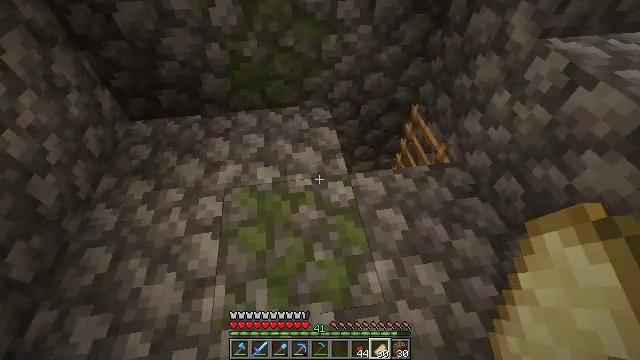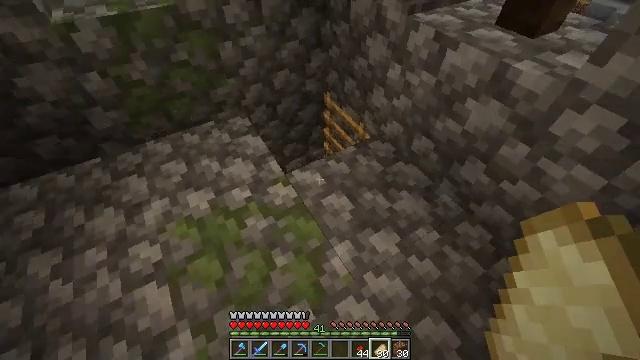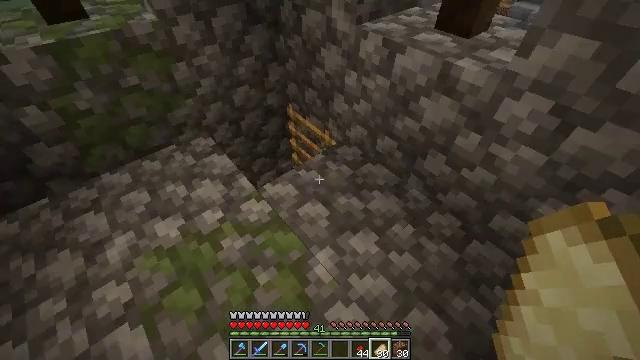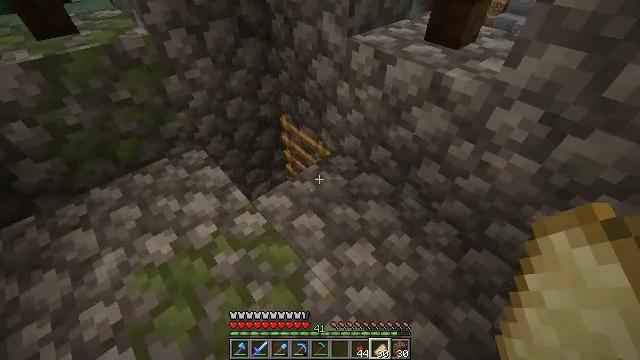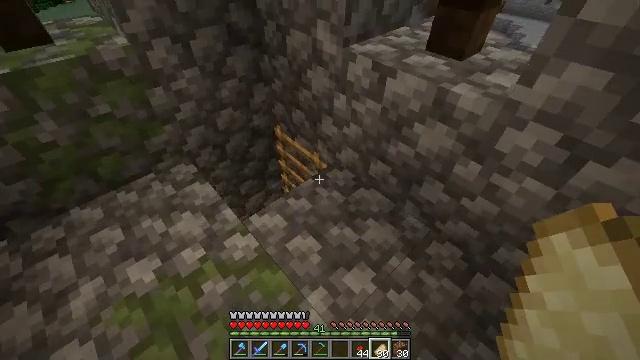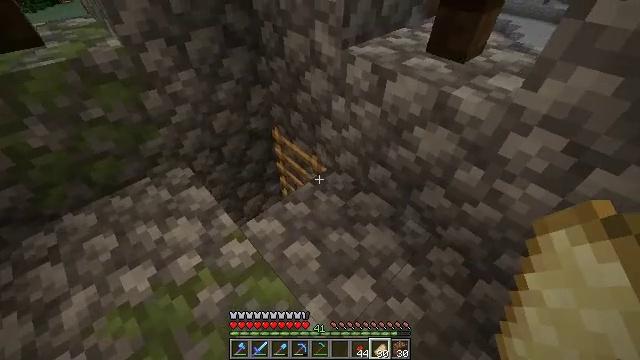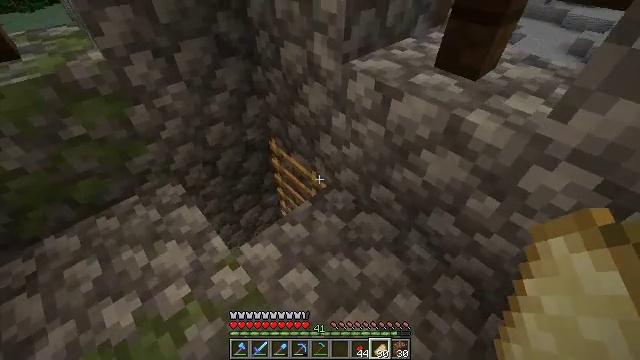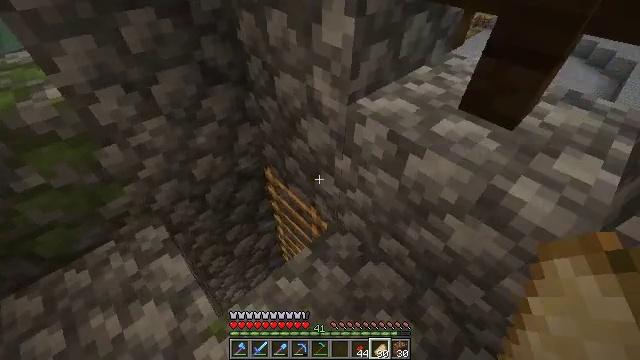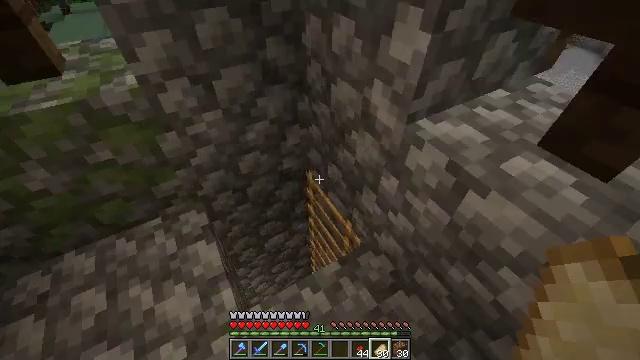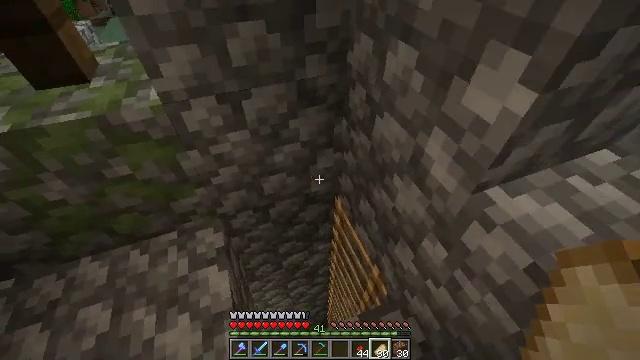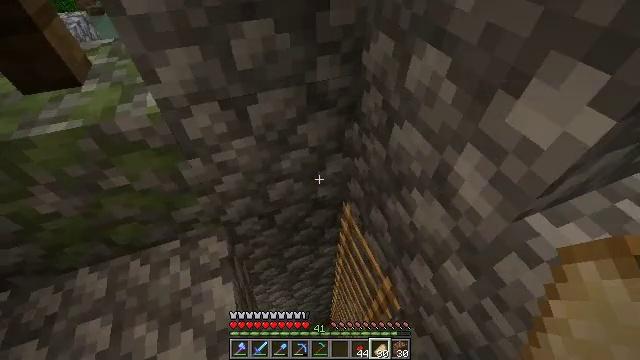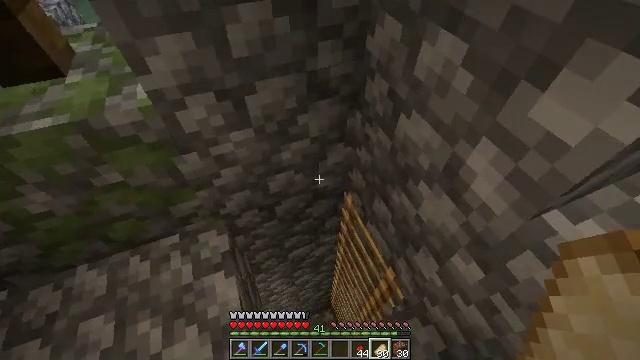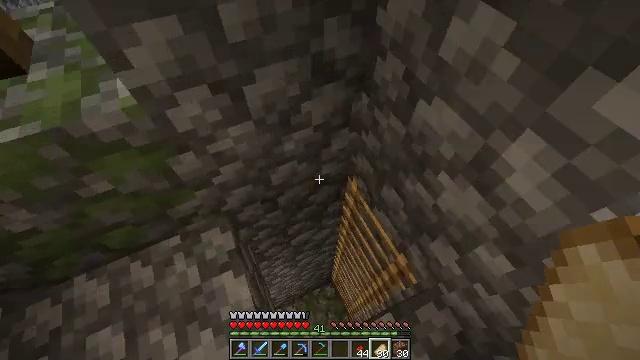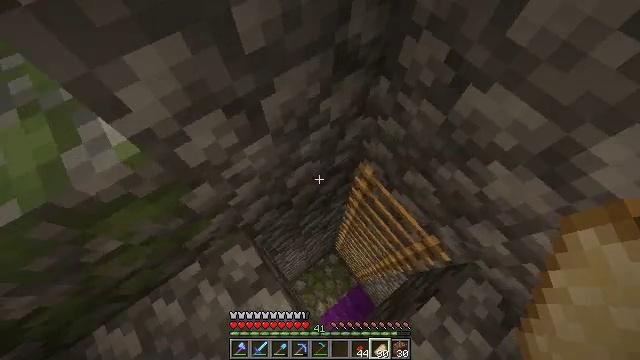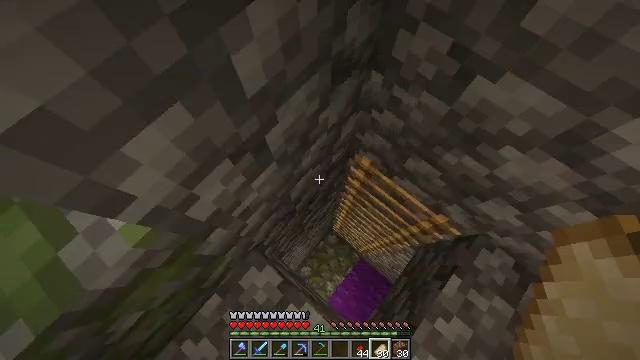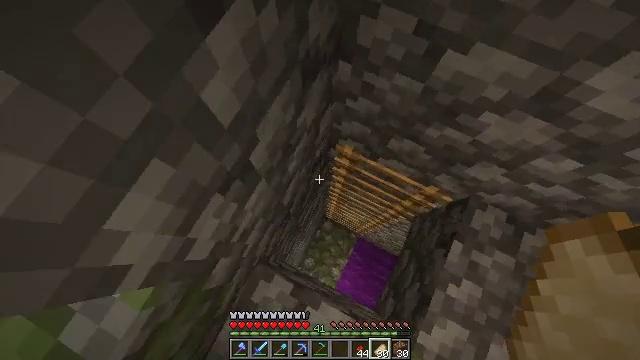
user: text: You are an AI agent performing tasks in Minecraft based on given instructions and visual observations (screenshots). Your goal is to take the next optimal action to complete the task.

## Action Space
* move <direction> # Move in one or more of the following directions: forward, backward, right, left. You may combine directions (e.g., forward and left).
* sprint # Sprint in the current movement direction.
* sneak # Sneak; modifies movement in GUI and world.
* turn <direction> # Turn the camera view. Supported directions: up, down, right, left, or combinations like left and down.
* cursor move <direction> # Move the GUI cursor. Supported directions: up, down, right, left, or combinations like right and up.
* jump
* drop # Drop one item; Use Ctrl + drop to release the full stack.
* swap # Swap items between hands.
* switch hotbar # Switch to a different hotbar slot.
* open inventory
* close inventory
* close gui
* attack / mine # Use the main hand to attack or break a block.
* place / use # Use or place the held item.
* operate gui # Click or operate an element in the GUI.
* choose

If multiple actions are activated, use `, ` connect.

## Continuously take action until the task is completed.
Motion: motion action
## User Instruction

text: Left click on the cartography table to mine it.
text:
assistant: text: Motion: turn right
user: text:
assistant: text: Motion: turn right and up
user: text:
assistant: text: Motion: move forward, turn right and up
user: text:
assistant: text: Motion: move forward
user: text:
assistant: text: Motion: move forward
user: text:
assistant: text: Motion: move forward
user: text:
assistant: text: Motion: move forward
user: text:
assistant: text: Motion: move forward, turn left
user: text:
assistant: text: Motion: move forward, turn left
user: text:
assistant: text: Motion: move forward and move left, turn down
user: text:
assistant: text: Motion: move forward and move left, turn right and down
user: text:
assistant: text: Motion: move forward and move left, turn right and down
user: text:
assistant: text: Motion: move forward and move left, turn right and down
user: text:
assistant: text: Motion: move forward and move left, turn right and down
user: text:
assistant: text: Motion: move forward, turn right and down
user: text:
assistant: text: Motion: turn right and down
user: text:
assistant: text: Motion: turn right
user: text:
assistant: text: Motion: turn right
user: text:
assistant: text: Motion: turn right
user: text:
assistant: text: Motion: turn right
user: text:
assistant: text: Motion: turn right
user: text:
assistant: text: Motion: move forward
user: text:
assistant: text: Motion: move forward
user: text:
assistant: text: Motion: move forward
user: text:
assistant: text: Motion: move forward
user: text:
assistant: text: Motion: move forward
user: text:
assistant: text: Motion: no_op
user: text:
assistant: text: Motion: turn right
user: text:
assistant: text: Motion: no_op
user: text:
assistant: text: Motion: no_op